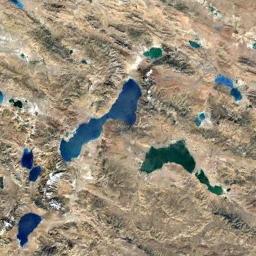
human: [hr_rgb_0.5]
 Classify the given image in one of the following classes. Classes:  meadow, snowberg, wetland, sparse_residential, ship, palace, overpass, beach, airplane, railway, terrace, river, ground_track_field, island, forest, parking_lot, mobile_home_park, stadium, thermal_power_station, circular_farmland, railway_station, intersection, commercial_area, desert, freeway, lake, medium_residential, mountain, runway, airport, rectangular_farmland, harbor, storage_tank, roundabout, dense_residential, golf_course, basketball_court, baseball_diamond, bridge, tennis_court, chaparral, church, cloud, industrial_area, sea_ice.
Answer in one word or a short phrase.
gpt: lake